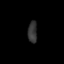
Tissue: lung
Cell type: Epithelial cells
Senescence score: 0.1702
Nuclear area (px): 197
Mean DAPI intensity: 51.604